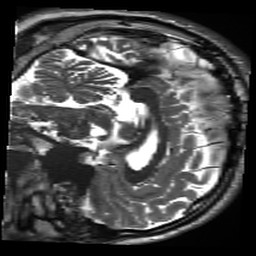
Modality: inplaneT2
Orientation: sagittal
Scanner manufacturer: siemens
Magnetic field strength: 3 T
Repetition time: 11 s
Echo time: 0.059 s